Interaction volume radius: 5 \u00c5
Interaction volume height: 20 \u00c5
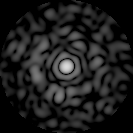
Disorder parameter: 0.8819